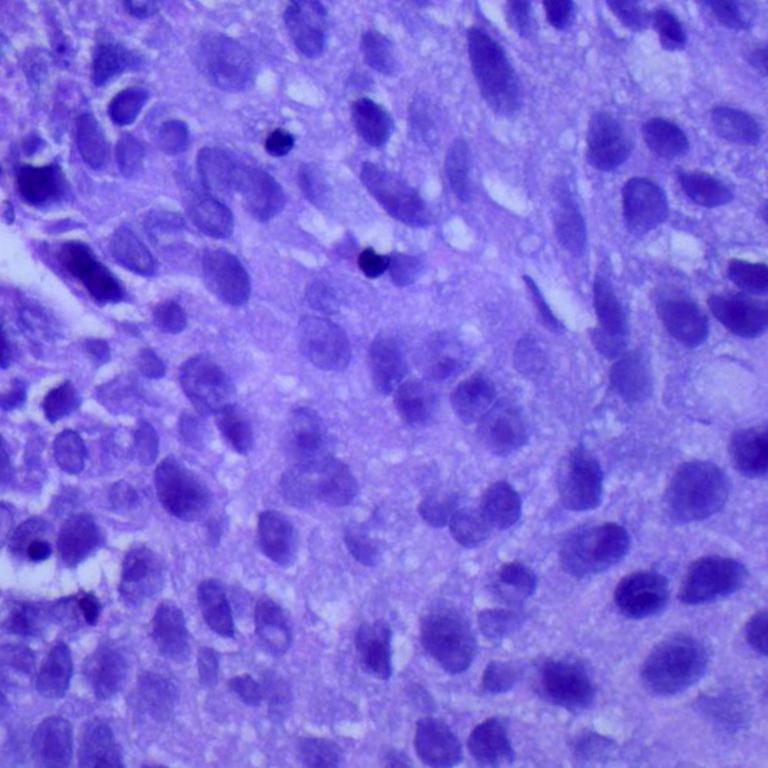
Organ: lung
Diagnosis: squamous carcinomas